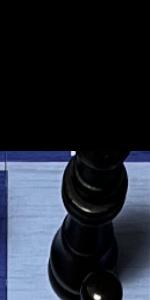
Label: King_Black